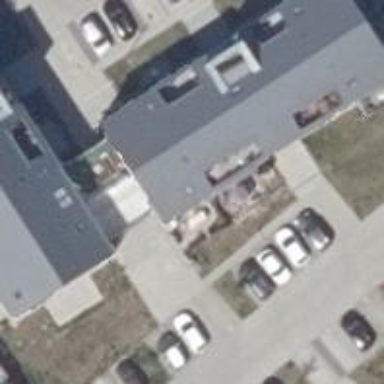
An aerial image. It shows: White apartment building with gabled roof tiles. The roof is black in color.